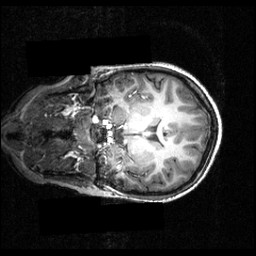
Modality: T1w
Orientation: coronal
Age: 12
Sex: female
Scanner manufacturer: siemens
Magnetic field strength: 3.951 T
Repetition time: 1.5 s
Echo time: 0.00335 s